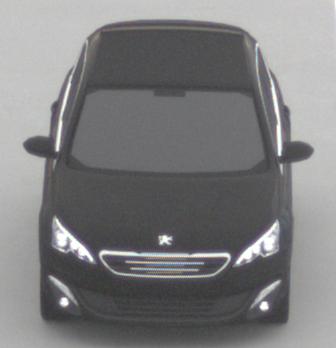
Make: Peugeot
Model: 308 VTi 82
Detailed model: 308 (II)
Model produced from: 2013/09
Model produced until: 2014/11
Doors: 5
Color: black
Road condition: dry road
Daytime: morning or afternoon
Contrast: low contrast